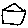
Label: house